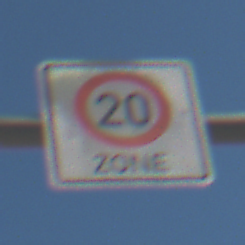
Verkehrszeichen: BeginnZone20
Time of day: Midday
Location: Outdoor (Nature)
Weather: Clear
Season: Summer
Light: Natural